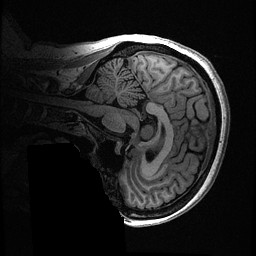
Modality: T1w
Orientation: sagittal
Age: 49
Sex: female
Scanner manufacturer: ge
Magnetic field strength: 3 T
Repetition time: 0.006952 s
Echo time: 0.00292 s